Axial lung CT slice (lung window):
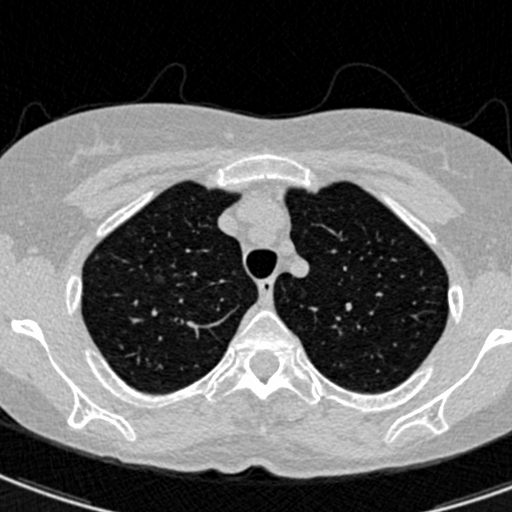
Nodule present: yes
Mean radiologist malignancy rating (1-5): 2